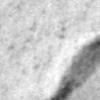
Label: no_change